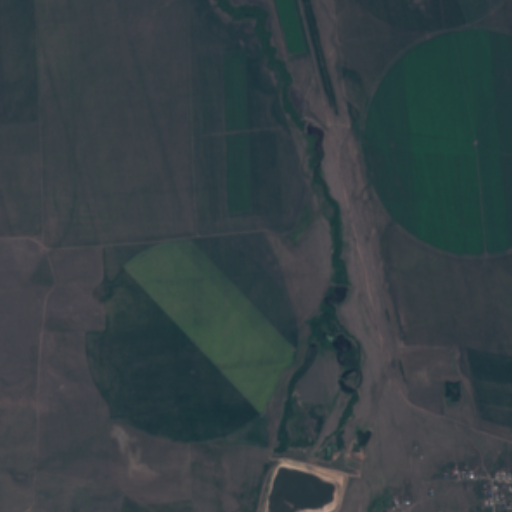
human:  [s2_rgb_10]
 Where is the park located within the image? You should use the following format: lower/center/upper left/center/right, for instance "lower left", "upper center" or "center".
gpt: The park is located in the lower right of the image.
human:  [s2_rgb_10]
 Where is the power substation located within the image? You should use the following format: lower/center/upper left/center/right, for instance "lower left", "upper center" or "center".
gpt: The power substation is located in the lower right of the image.
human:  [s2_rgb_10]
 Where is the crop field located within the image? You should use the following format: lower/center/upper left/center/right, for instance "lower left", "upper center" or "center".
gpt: There is no crop field in the image.